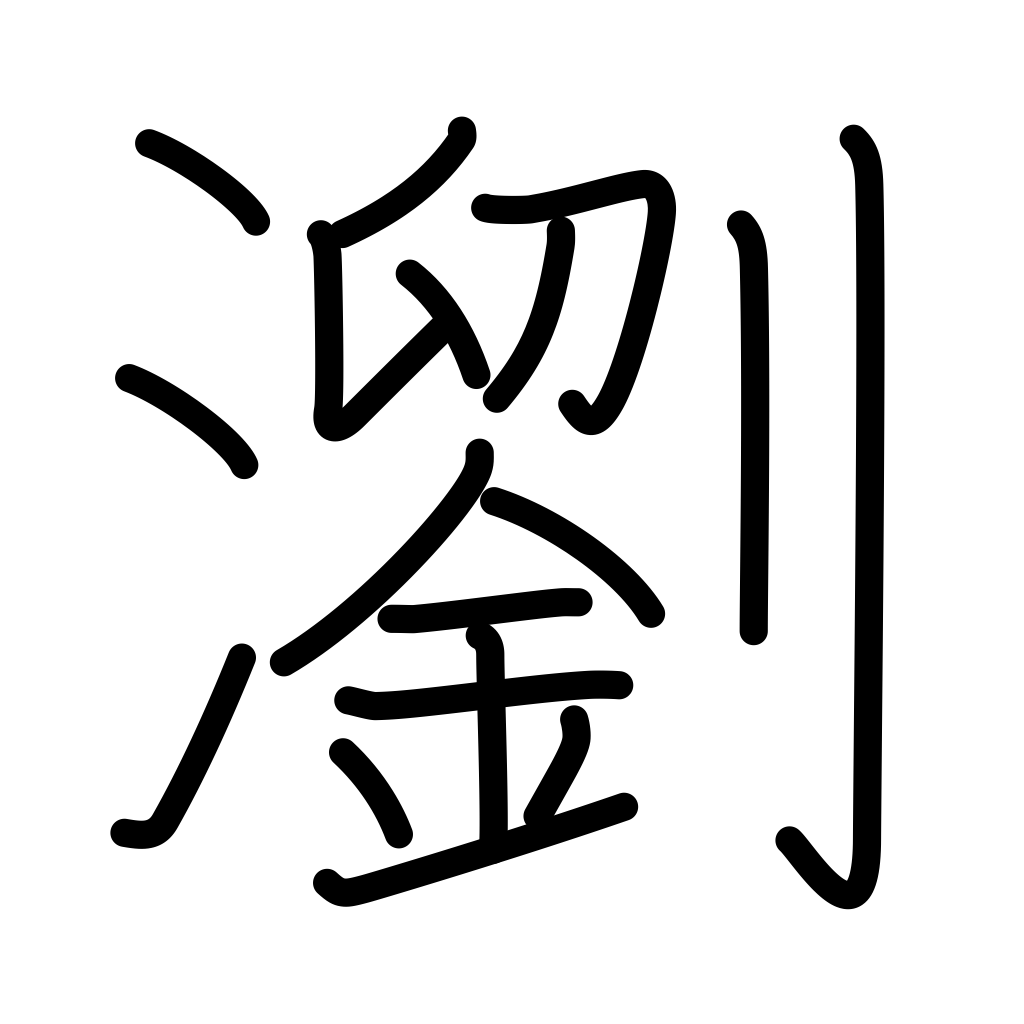
Meaning: clear